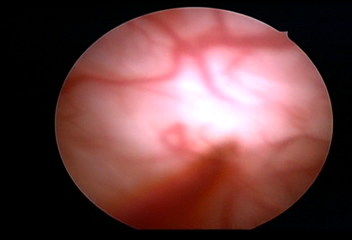
Modality: WLC
Class: Normal mucosa
Bladder cancer association: No